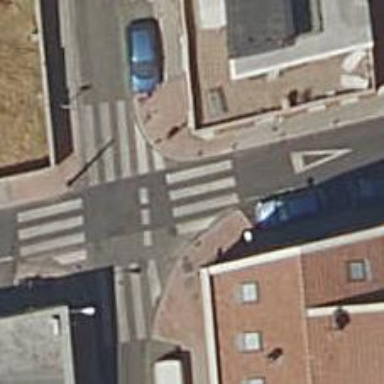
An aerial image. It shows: Marked road crossing.